Question: please look my code fist ,I want to make the layout like below picture ,but the two listViews not work :
'''
<?xml version="1.0" encoding="utf-8"?>
<LinearLayout xmlns:android="http://schemas.android.com/apk/res/android"
android:layout_width="match_parent"
android:layout_height="match_parent"
android:orientation="vertical" >
<LinearLayout
android:layout_width="fill_parent"
android:layout_height="0dp"
android:layout_weight="7"
android:baselineAligned="false">
<LinerLayout
android:layout_width="0dp"
android:layout_height="match_parent"
android:layout_weight="1"><!-- here is the problem-->
<TextView
android:layout_width="wrap_content"
android:layout_height="wrap_content"
android:focusableInTouchMode="false"
android:text="@string/Subdistrict"/>
<ListView
android:id="@+id/Subdistrict"
android:layout_width="match_parent"
android:layout_height="match_parent" >
</ListView>
</LinerLayout>
<LinerLayout
android:layout_width="0dp"
android:layout_height="match_parent"
android:layout_weight="1">
<TextView
android:layout_width="wrap_content"
android:layout_height="wrap_content"
android:focusableInTouchMode="false"
android:text="@string/Building"
android:textColor="#ffffff"/>
<ListView
android:id="@+id/Building"
android:layout_width="match_parent"
android:layout_height="match_parent">
</ListView>
</LinerLayout>
</LinearLayout>
<LinearLayout
android:layout_width="fill_parent"
android:layout_height="wrap_content"
android:gravity="center" >
<Button
android:id="@+id/BuildingSelectOk"
android:layout_width="wrap_content"
android:layout_height="wrap_content"
android:text="@string/OK"/>
<Button
android:id="@+id/BuildingSelectCancel"
android:layout_width="wrap_content"
android:layout_height="wrap_content"
android:text="@string/Cancel"/>
</LinearLayout>
</LinearLayout>
'''
I want to realize the layout like the image below:

but the two listView doesn't show at all , what i have missed? someone help me please.thank you.
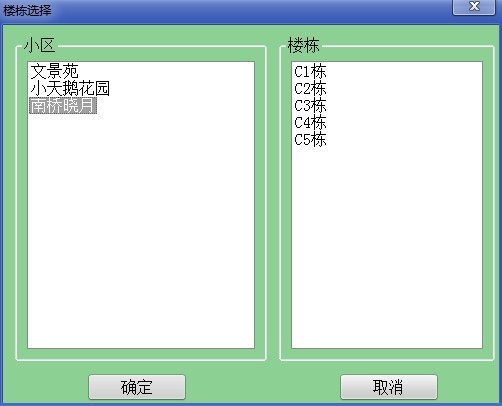
Answer: '''
"height" to "0dp" though your list will calculate itself. and "weight" to 7? Is it needed?
'''
Yes it is, have a look at these questions :
<URL>
<URL>
So here is my suggesttion:
'''
<?xml version="1.0" encoding="utf-8"?>
<LinearLayout xmlns:android="http://schemas.android.com/apk/res/android"
android:layout_width="match_parent"
android:layout_height="match_parent"
android:orientation="vertical" >
<LinearLayout
android:layout_width="fill_parent"
android:layout_height="0dp"
android:layout_weight="80"
android:baselineAligned="false">
<LinearLayout
android:layout_width="0dp"
android:layout_height="match_parent"
android:background="#2fff0000"
android:layout_weight="50">
<TextView
android:layout_width="wrap_content"
android:layout_height="wrap_content"
android:focusableInTouchMode="false"
android:text="Subdistrict"/>
<ListView
android:id="@+id/Subdistrict"
android:layout_width="match_parent"
android:layout_height="match_parent" >
</ListView>
</LinearLayout>
<LinearLayout
android:layout_width="0dp"
android:layout_height="match_parent"
android:background="#2f00ff00"
android:layout_weight="50">
<TextView
android:layout_width="wrap_content"
android:layout_height="wrap_content"
android:focusableInTouchMode="false"
android:text="Building"
android:textColor="#ffffff"/>
<ListView
android:id="@+id/Building"
android:layout_width="match_parent"
android:layout_height="match_parent">
</ListView>
</LinearLayout>
</LinearLayout>
<LinearLayout
android:layout_width="fill_parent"
android:layout_height="0dp"
android:layout_weight="20"
android:gravity="center" >
<Button
android:id="@+id/BuildingSelectOk"
android:layout_width="wrap_content"
android:layout_height="wrap_content"
android:text="OK"/>
<Button
android:id="@+id/BuildingSelectCancel"
android:layout_width="wrap_content"
android:layout_height="wrap_content"
android:text="Cancel"/>
</LinearLayout>
</LinearLayout>
'''
When you run the app, you will see that the 'LinearLayout' wrap 2 'ListView' have different background colors, so the 'ListView' are shown, so I think the problem is that you forget to set Adapter for them.
Give it a try and please tell me the result.